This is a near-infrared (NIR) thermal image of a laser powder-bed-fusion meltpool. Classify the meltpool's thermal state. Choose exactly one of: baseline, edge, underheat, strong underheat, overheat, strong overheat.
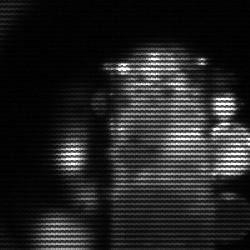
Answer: strong underheat